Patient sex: F
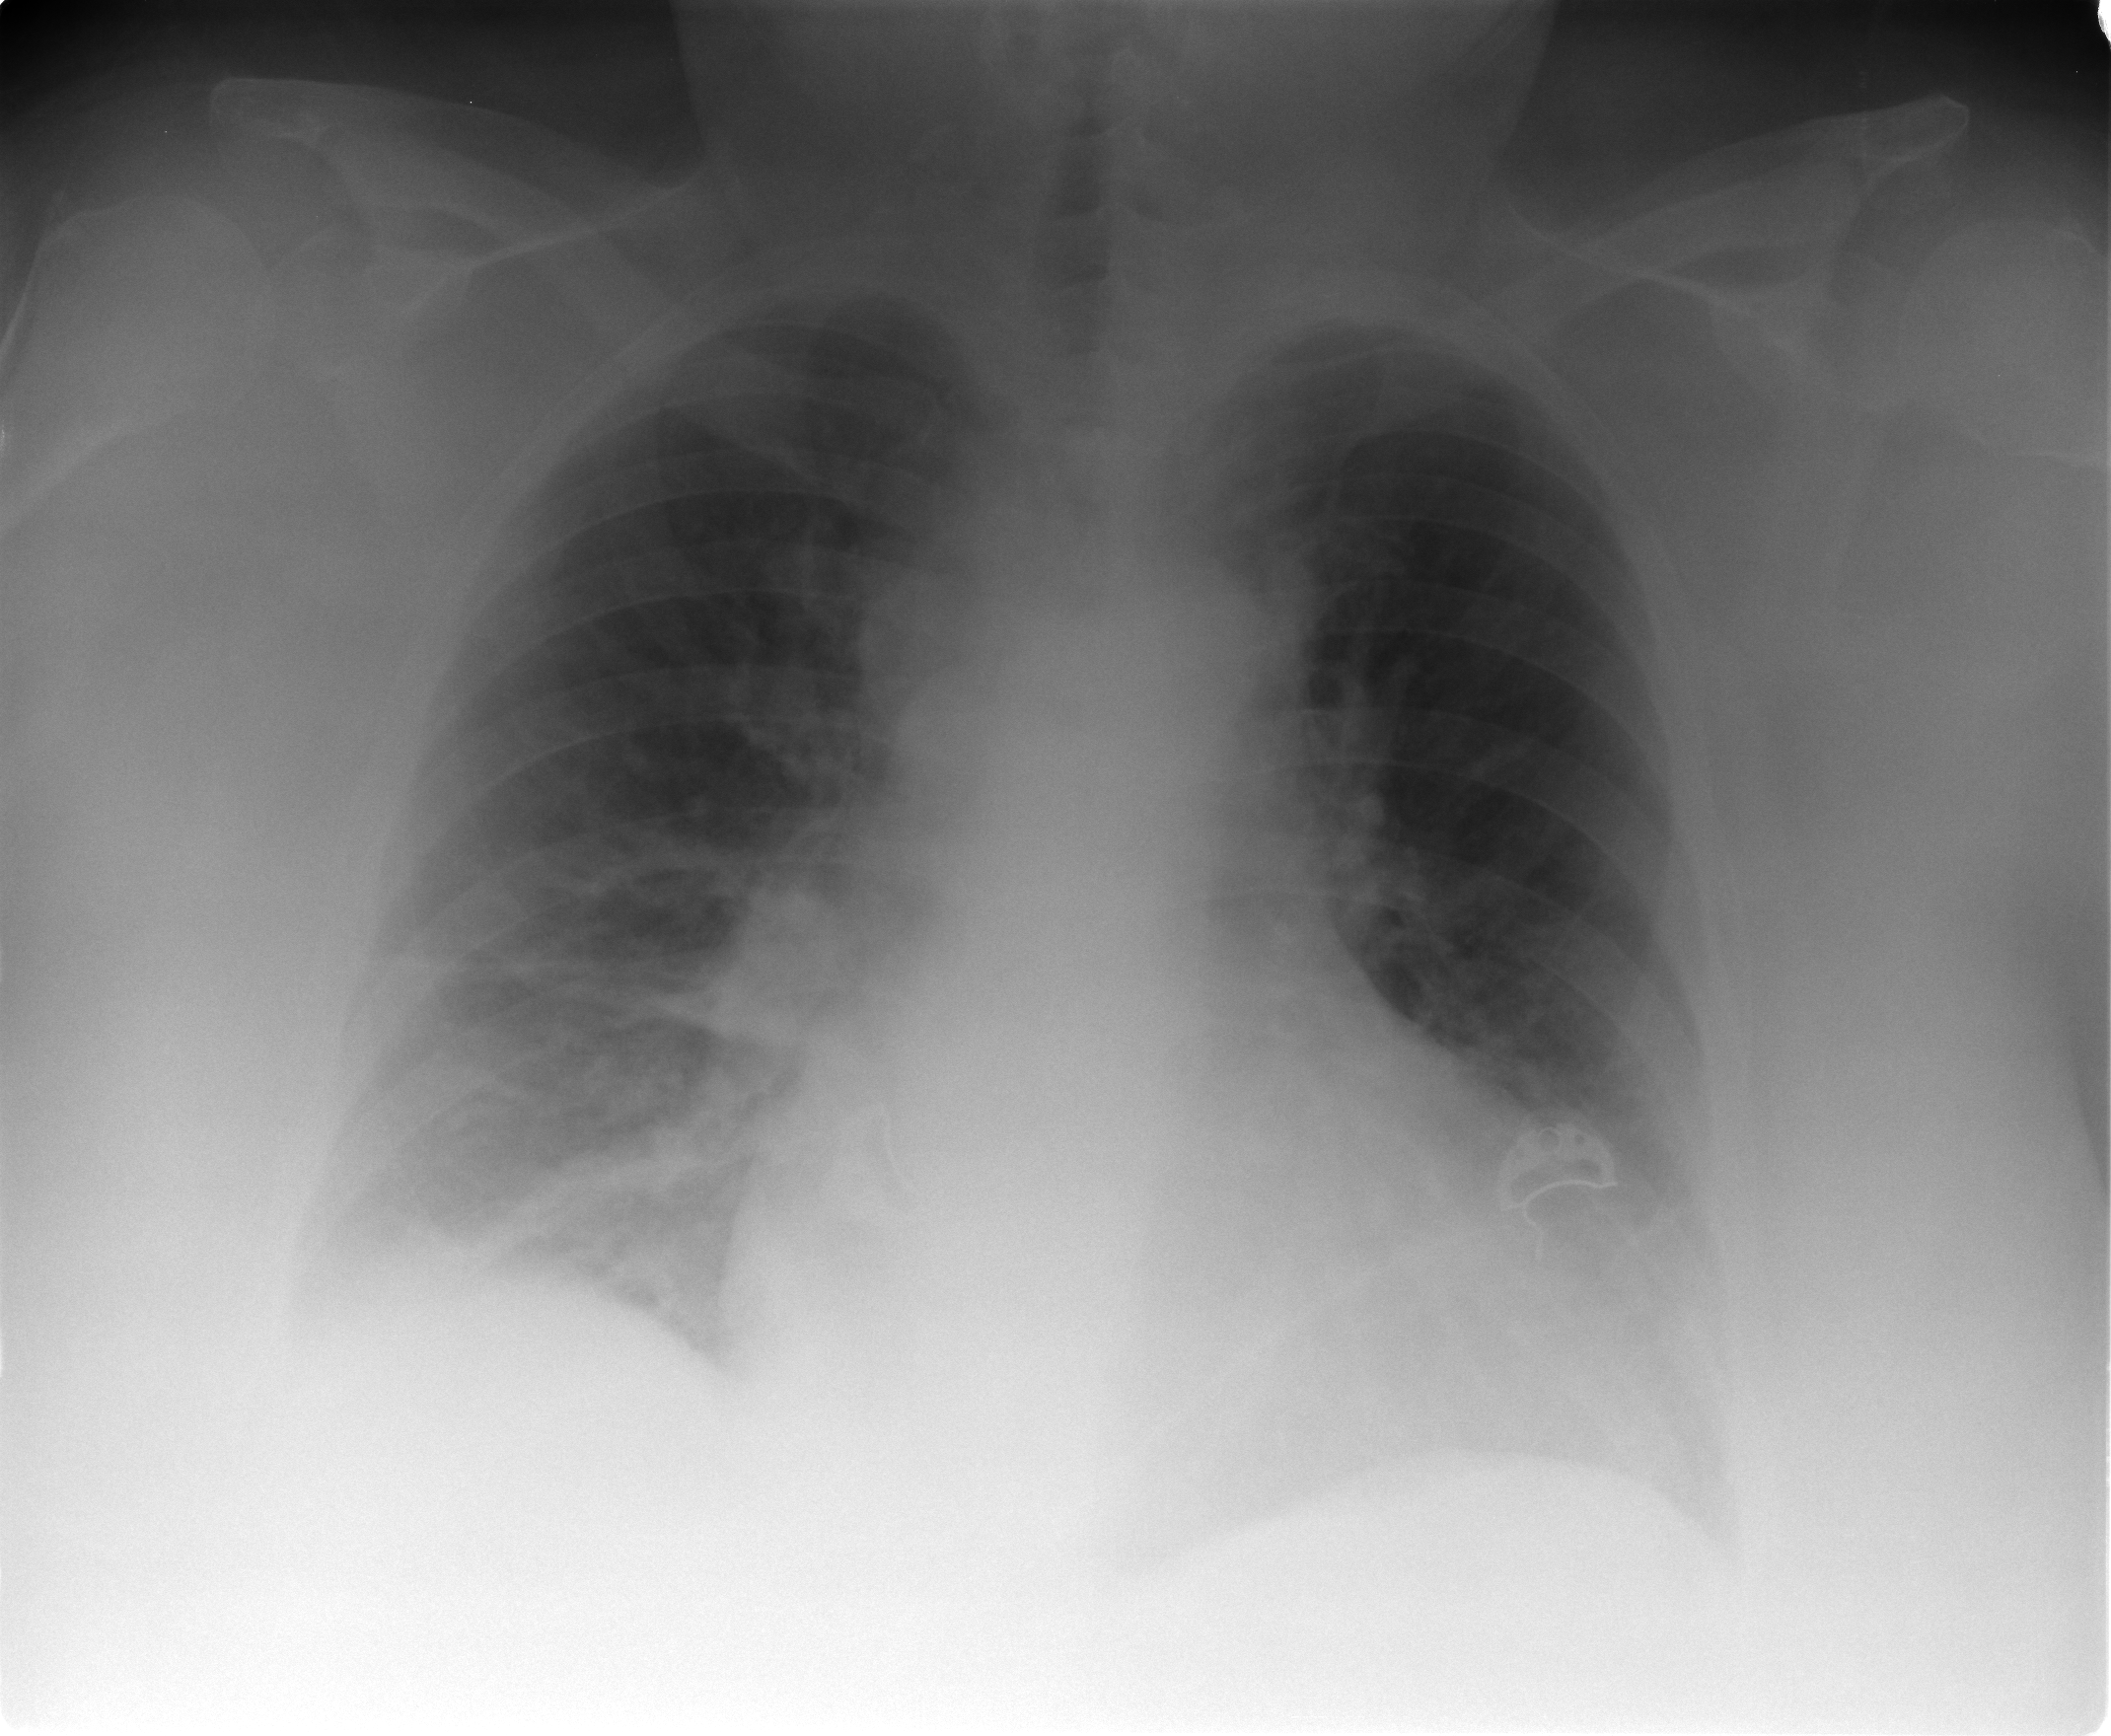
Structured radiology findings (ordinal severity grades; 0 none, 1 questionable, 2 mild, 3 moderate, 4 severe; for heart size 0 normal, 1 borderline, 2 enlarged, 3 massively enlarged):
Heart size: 2
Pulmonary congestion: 0
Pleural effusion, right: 2
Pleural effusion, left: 1
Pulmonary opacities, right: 0
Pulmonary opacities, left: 0
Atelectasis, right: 2
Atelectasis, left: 2